Question: When I am trying to select JAVA 8 as the runtime for my AWS Lambda function It shows: . Has anyone faced issues like this? Please help me out! Thanks in advance.

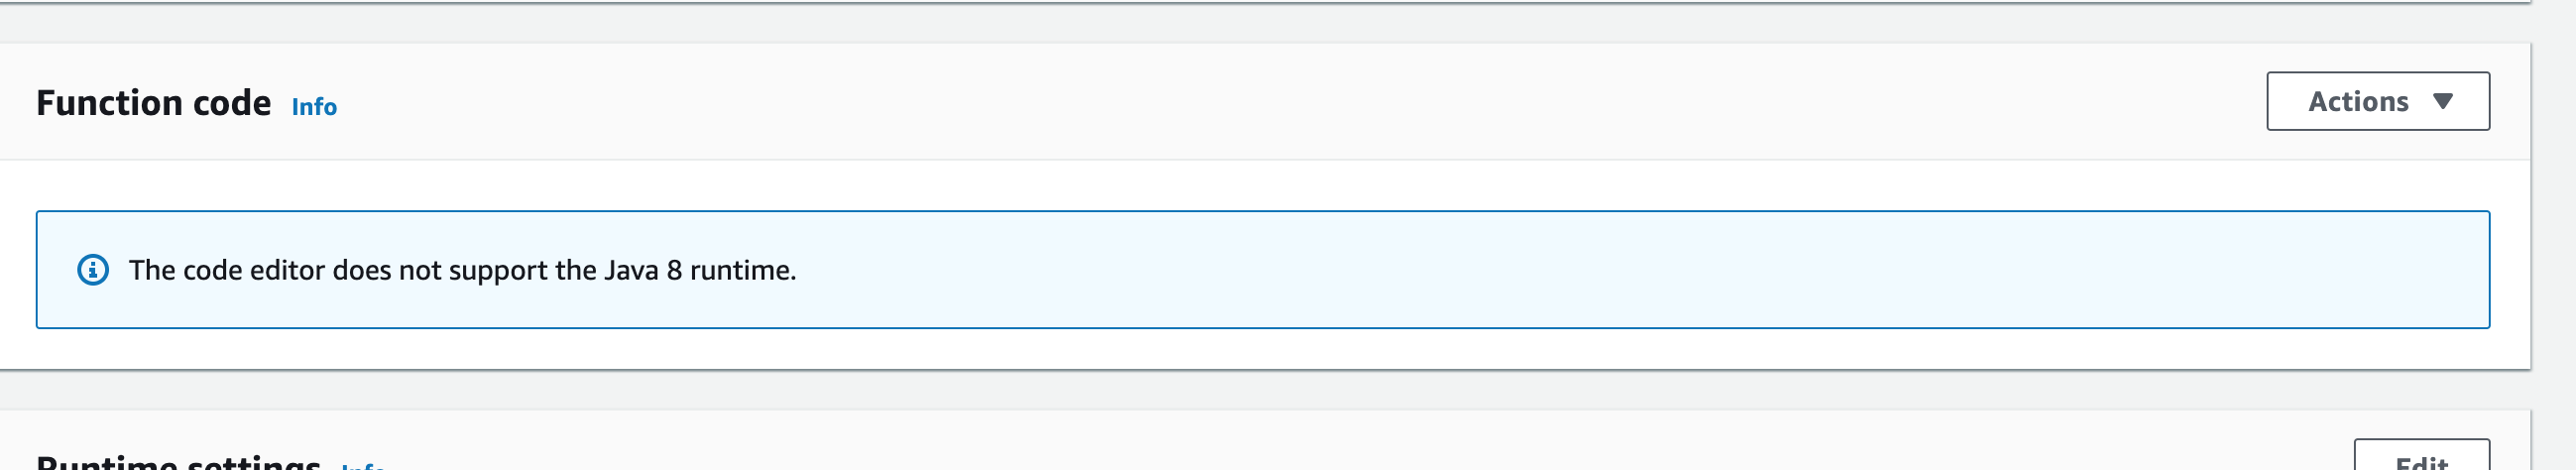
Answer: <URL>
> Since Java is a compiled language, you can't view or edit the source code in the Lambda console, but you can modify its configuration, invoke it, and configure triggers.